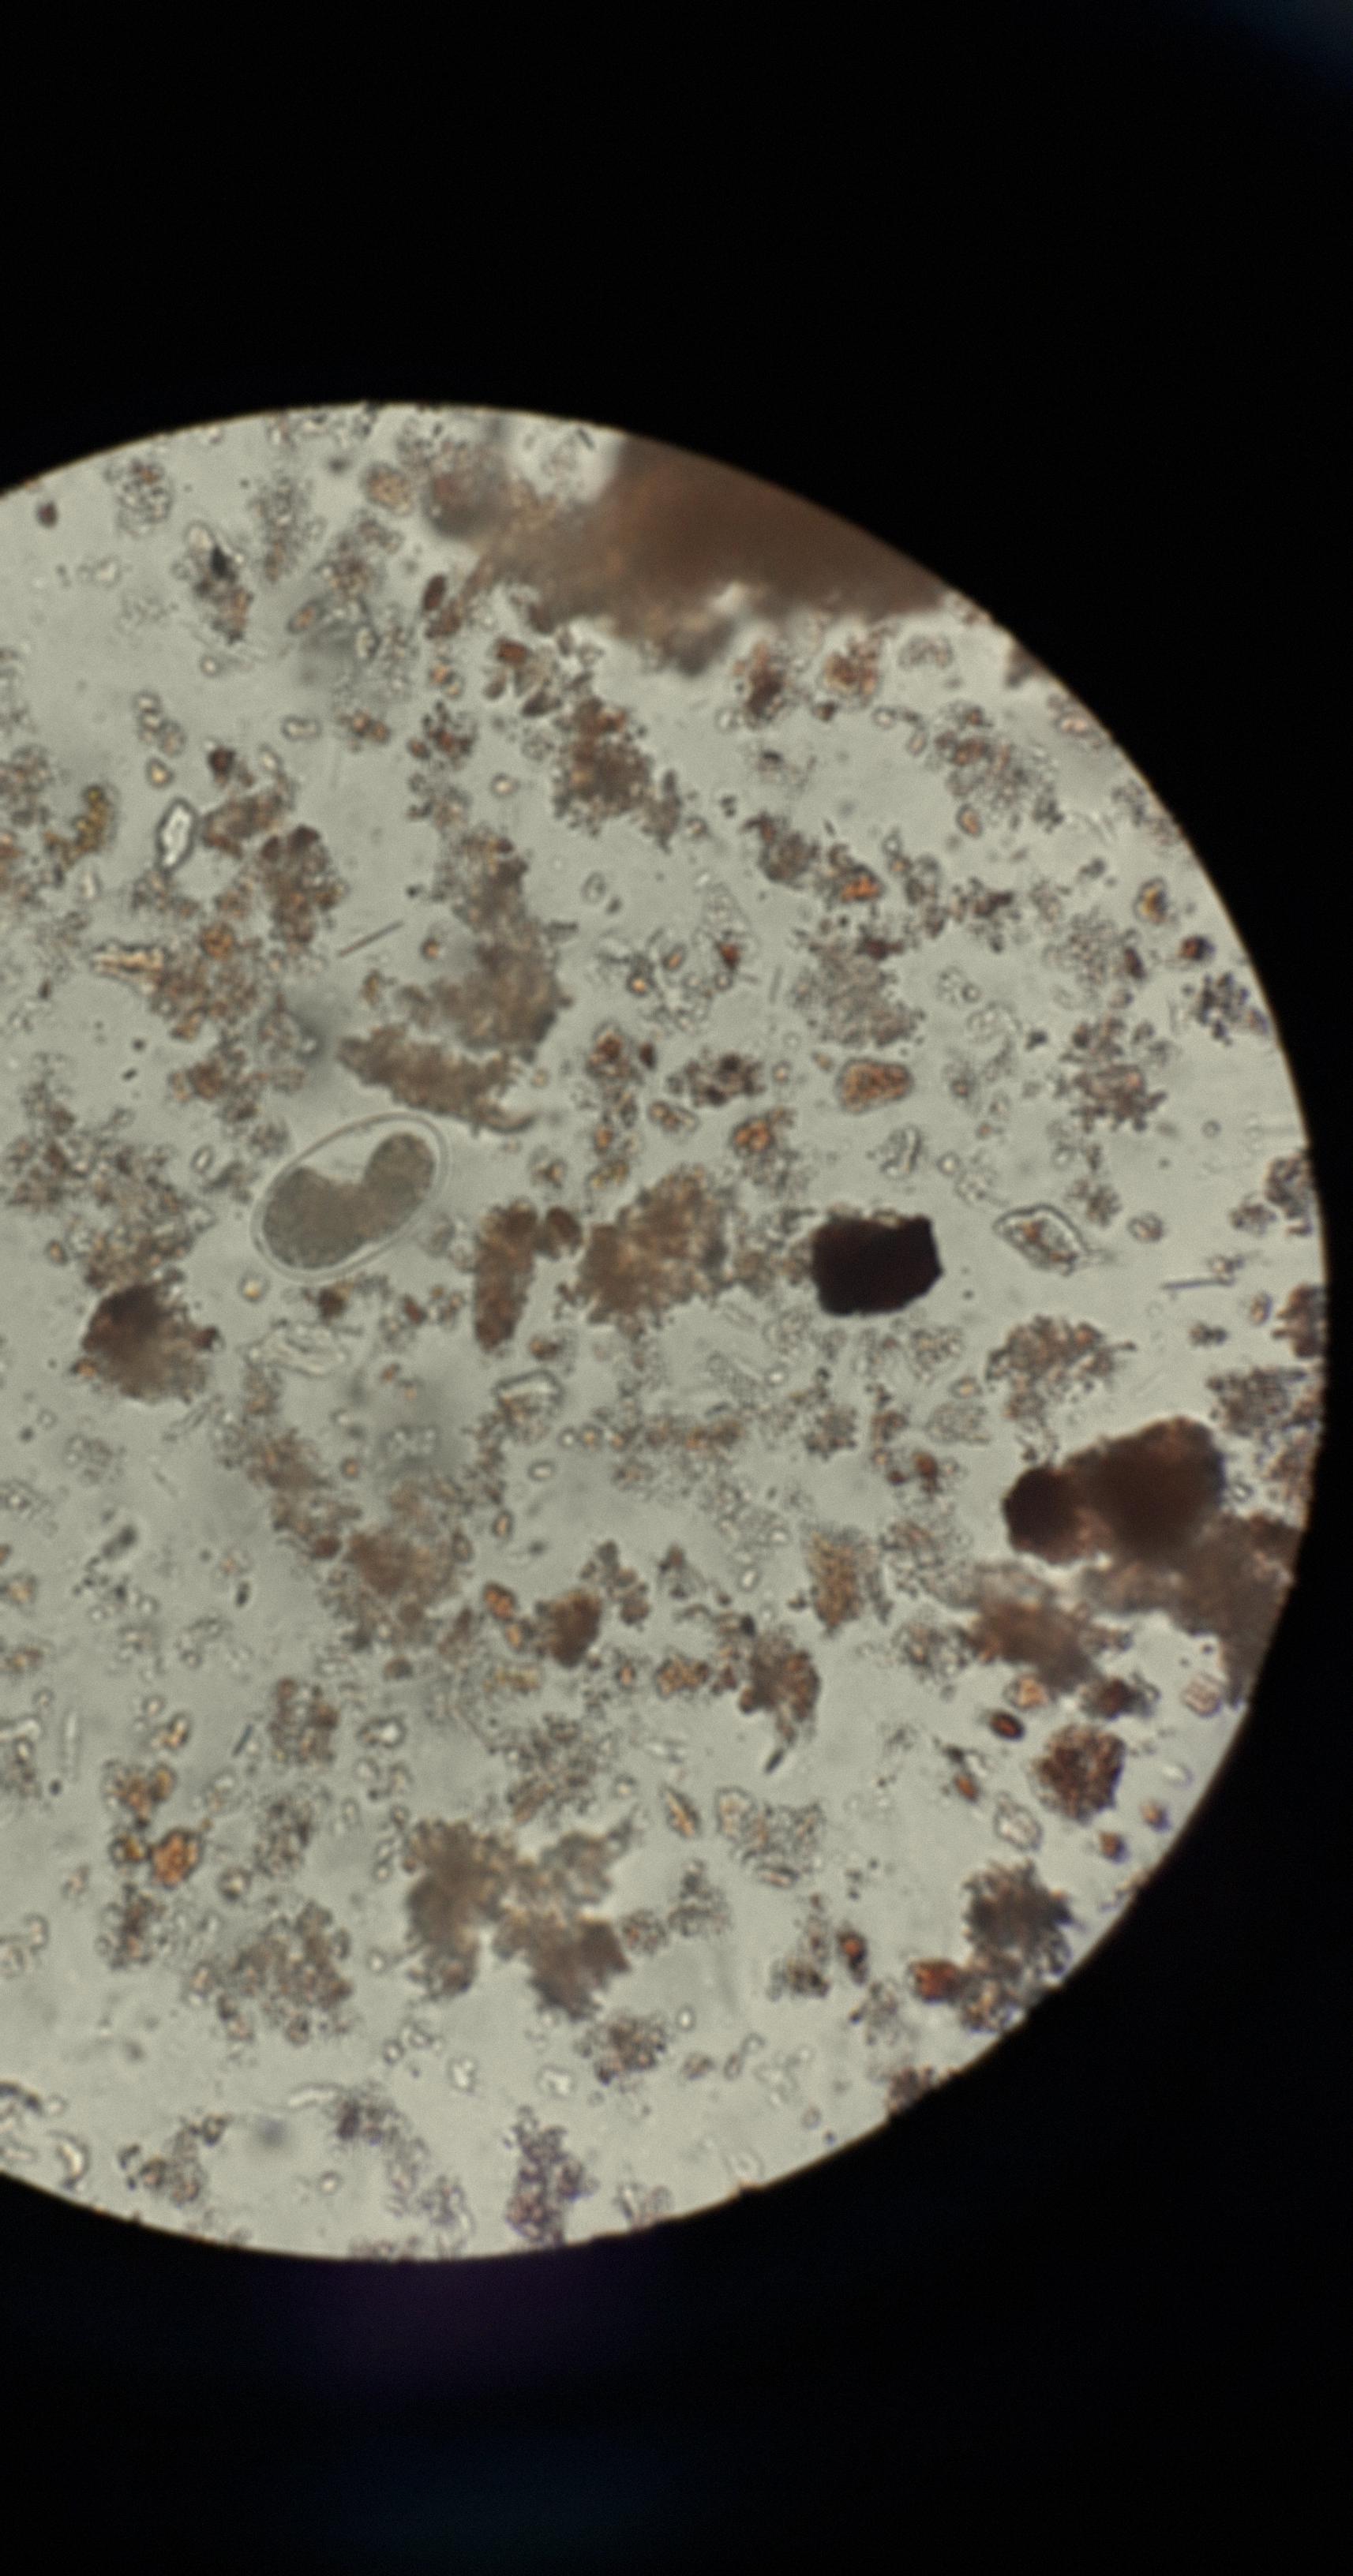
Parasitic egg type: Hookworm egg